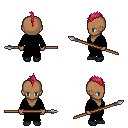
a pixel art fantasy rpg character, female body template, human, dark skin, black robe, white pants, ruby red mohawk hairstyle, black shoes, spear, four views (front, back, left, right), 2x2 character sprite sheet, small pixel art, hard edges, no anti-aliasing